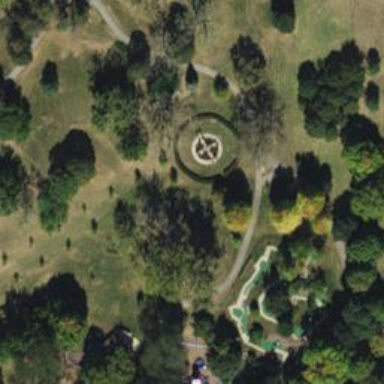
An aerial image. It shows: Disc golf basket.